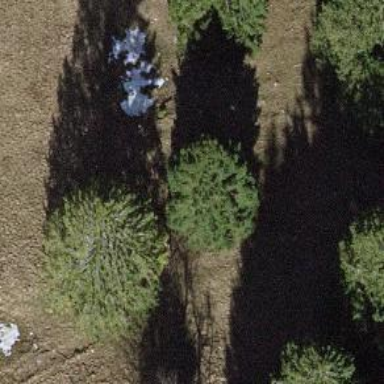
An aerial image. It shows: Single tag "natural: tree."